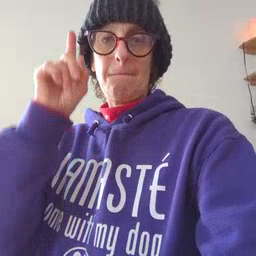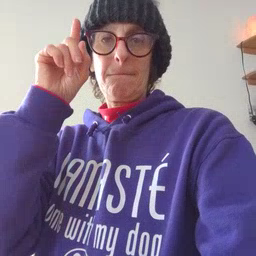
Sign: up